Question: I found out that my screens don't get nil because they keep RefCt but my question is why isn't the RefCt 0? I simply create, add and remove the view. Also added a screendump of instruments:

So you see at the beginning
Malloc 1
initwithframe, retain: 2
initwithframe, release :1
-[UIView(Internal) _addSubview:positioned:relativeTo:], retain : 2
Quartzcore CALAyer layoutSublayers, retain: 3
Quartzcore CALAyer layoutSublayers, release: 2
Then in my code I remove this view, removeFromSuperView: 1
Can somebody explain this:
'''
-[UIView(Internal) _addSubview:positioned:relativeTo:], retain : 2
'''
line? I think this is why my view still has a RefCt.
## END
Im trying to clean my code and eventually speed up my app but I dont think i really get the whole memory management thing. Basically my app has one view visible for the user but it can switch to a different view depending on what the user selects in the menu. Now I think the most logic is that only one view at a time should be allocated and taking up memory space and when a user selects another view the current view should be released and the selected view should be allocated. I tried to create this by doing something like this when selecting a new view:
'''
- (void)removeMenus {
@autoreleasepool {
for (UIView *view in container.subviews) {
NSLog(@"View to be removed: %@", view);
[view removeFromSuperview];
}
}
}
'''
Lets say the user chose to show the startscreen again. This bit of code will run:
'''
- (void)createStartScreen {
if (startScreen == nil) {
startScreen = [[StartScreen alloc] initWithFrame:CGRectMake(0, 0, [UIScreen mainScreen].bounds.size.width, [UIScreen mainScreen].bounds.size.height)];
startScreen.delegate = self;
startScreen.layer.shadowColor = [[UIColor blackColor] CGColor];
startScreen.layer.shadowOffset = CGSizeMake(0.0f, 0.0f);
startScreen.layer.shadowRadius = 5.0f;
startScreen.layer.shadowOpacity = 1.0f;
}
}
'''
I put a breakpoint there and discovered startscreen isn't nil while I thought it should be because I removed it from the superview (also tried nilling out the pointers of that var). If I understand this correctly startscreen's retain count isn't zero right? Also I'm using ARC so I thought ARC would handle this nicely.
What is the correct way of releasing views which aren't visible anymore to the user to preserve memory?
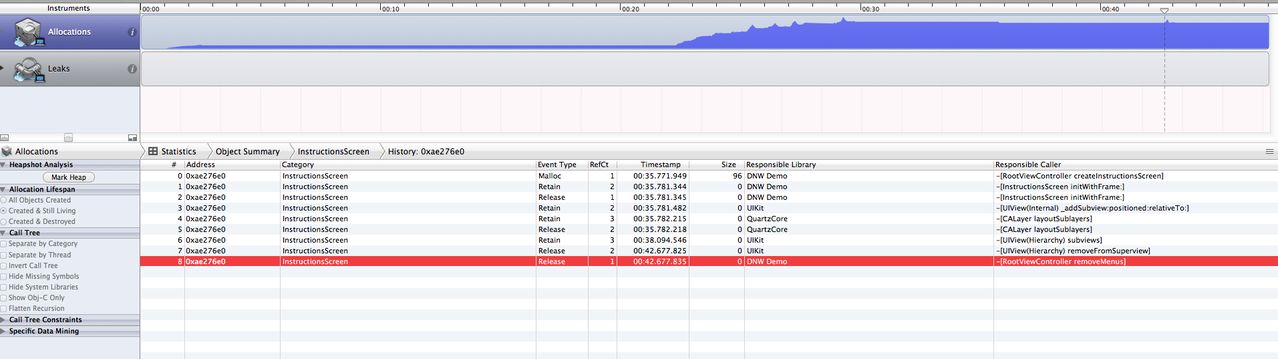
Answer: This depends on what the ivar 'startScreen' is. If 'startScreen' is defined as a strong ivar in your view controller, then it will have a refcount of 1 after allocation, and a refcount of 2 after you set it as a subview in your view hierarchy. Then, removing the view from its superview will only reduce the refcount to 1 and you'll have to explicitly nil the variable to dealloc it.
Another option is that your view is defined in a Storyboard or a XIB file and is connected to your view controller via an outlet. In that case, your view ivar must be set as a weak variable since it's already being held strong-ly by someone else.
Read about the differences between strong and weak qualifiers <URL>.
Last thing - for better readability, it's a common convention to define a property over variables you want to lazy instantiate, then put the code you've written inside 'createStartScreen' in the overridden getter method.